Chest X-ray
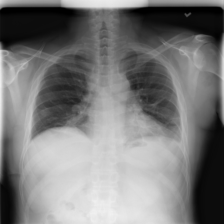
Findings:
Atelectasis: positive
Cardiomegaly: negative
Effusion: positive
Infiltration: negative
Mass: negative
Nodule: negative
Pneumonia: negative
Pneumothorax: positive
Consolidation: negative
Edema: negative
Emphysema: negative
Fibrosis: negative
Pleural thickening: negative
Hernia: negative